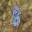
Label: 8